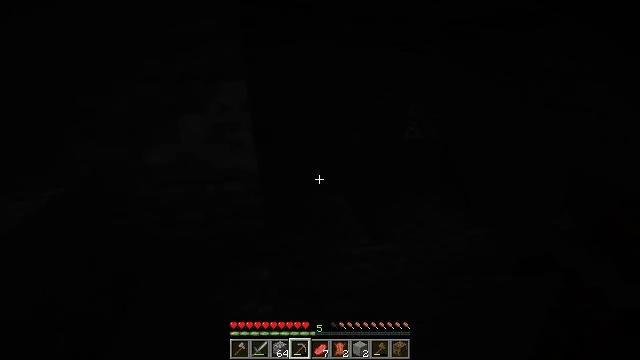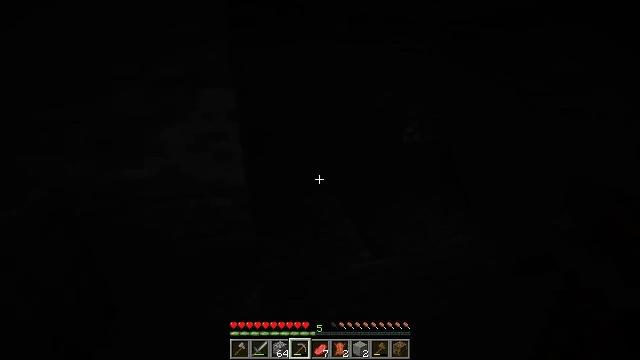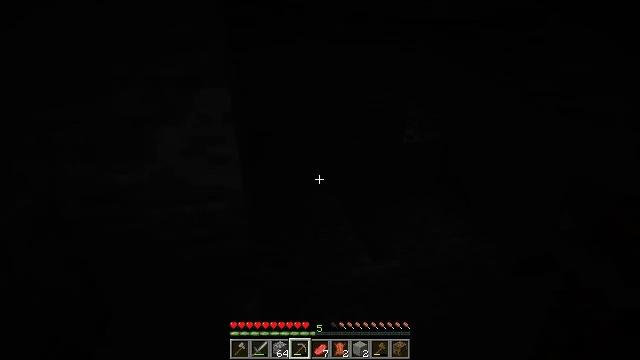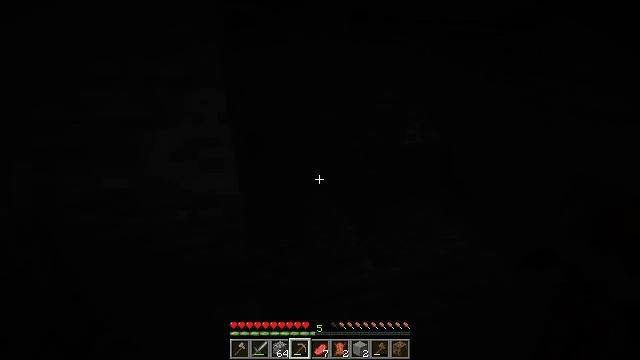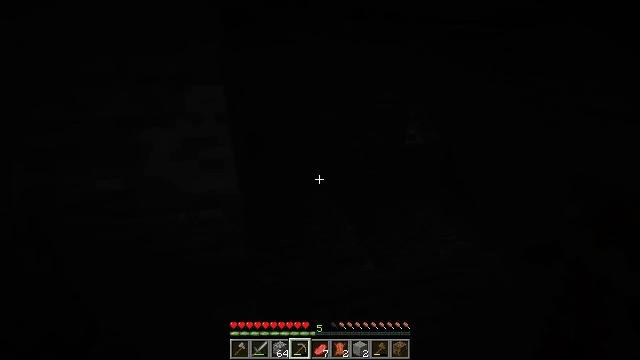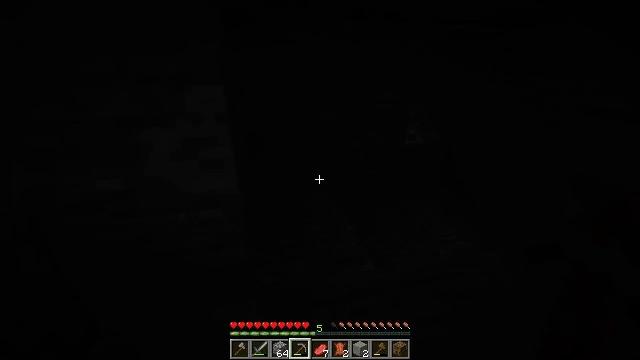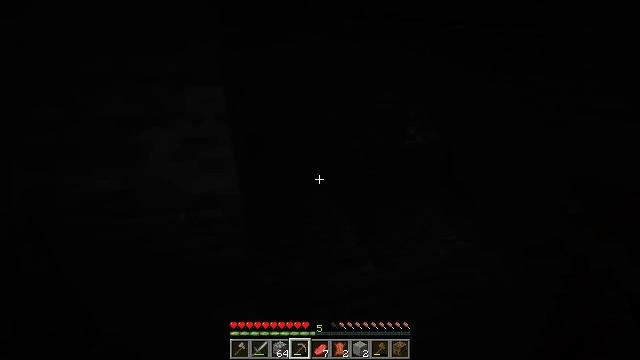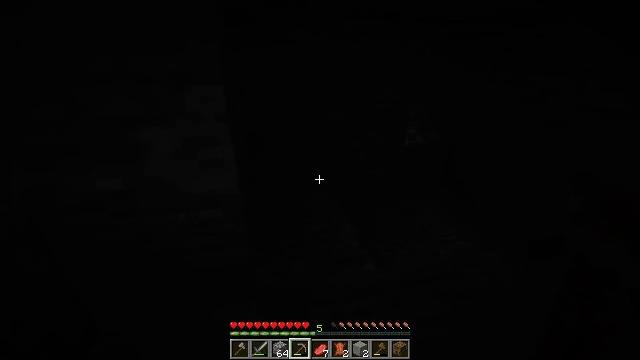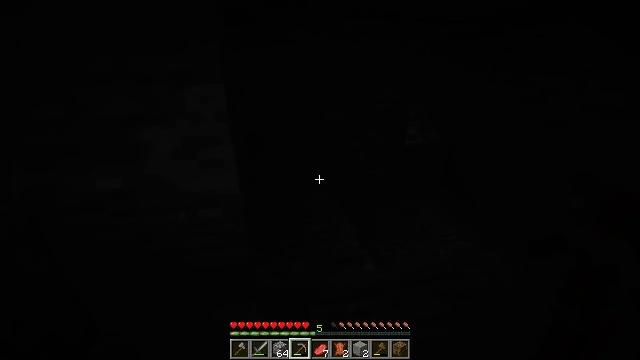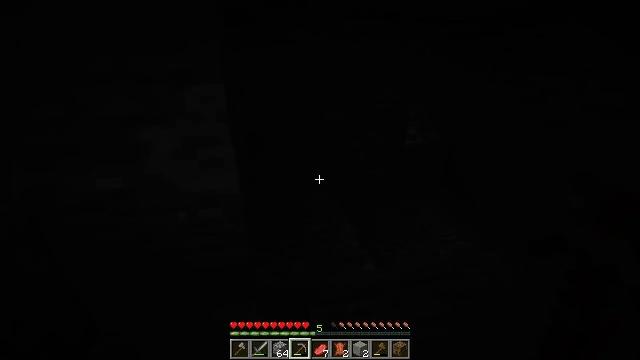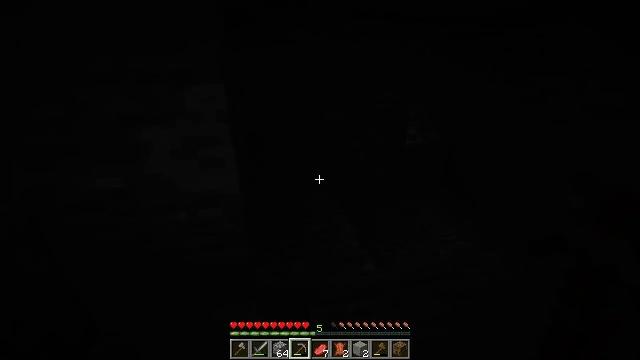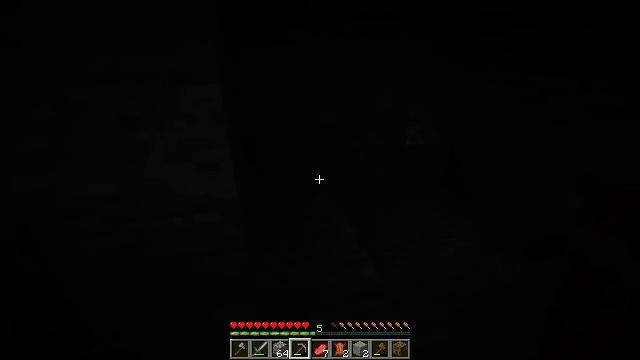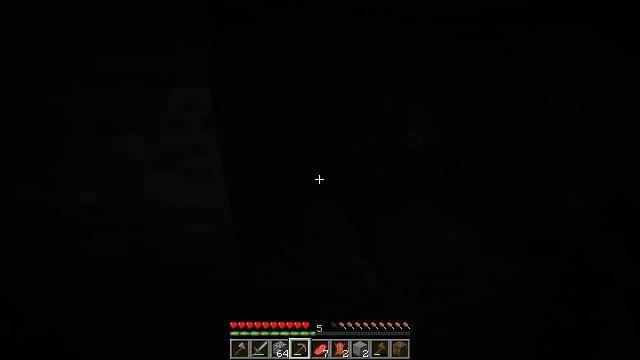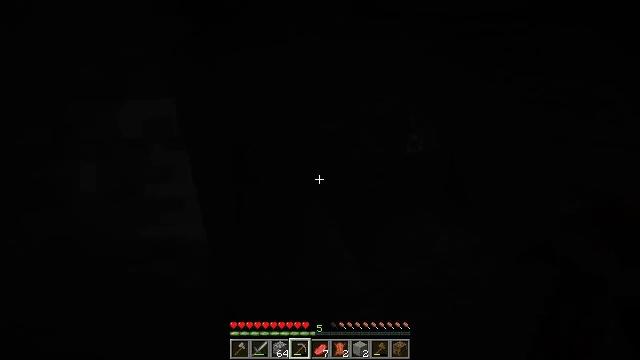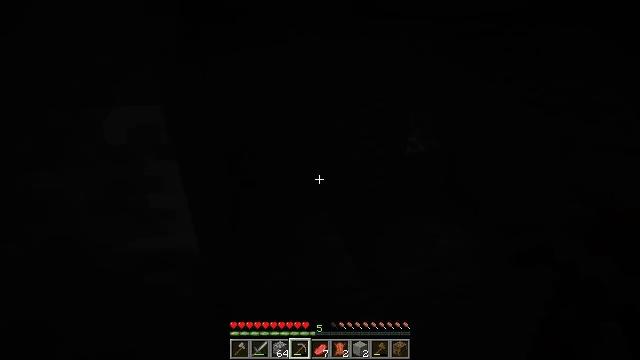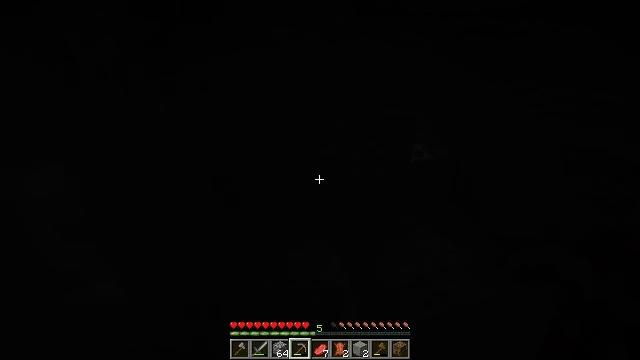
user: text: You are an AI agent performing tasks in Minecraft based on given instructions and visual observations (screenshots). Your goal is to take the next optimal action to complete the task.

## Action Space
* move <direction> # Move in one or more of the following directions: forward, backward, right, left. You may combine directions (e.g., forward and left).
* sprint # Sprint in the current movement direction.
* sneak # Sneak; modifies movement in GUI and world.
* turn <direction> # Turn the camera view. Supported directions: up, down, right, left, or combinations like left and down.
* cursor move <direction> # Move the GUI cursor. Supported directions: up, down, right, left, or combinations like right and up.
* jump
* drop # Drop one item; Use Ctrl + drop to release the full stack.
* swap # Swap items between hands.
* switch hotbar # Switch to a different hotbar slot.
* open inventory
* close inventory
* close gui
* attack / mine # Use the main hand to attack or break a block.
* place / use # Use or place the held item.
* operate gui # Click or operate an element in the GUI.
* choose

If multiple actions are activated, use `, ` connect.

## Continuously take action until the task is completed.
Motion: motion action
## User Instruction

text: Harvest tall grass for seeds.
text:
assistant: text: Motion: no_op
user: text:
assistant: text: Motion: no_op
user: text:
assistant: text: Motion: no_op
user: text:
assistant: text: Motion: no_op
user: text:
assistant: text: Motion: no_op
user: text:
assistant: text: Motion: no_op
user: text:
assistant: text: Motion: no_op
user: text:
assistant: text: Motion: no_op
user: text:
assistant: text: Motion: no_op
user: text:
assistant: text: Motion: no_op
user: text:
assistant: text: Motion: move forward
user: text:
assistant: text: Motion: move forward
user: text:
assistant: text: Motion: move forward
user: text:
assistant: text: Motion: move forward
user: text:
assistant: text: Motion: move forward
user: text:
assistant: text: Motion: move forward, turn right
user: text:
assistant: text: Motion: turn right
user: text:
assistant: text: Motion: turn right
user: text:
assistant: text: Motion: turn right and down
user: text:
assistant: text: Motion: turn right and down
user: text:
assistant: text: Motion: turn right and down
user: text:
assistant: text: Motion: turn right
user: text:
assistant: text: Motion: no_op
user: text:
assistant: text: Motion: turn right
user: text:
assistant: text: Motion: no_op
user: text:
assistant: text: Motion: no_op
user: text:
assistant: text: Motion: no_op
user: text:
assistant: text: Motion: no_op
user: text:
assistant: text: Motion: no_op
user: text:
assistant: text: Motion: no_op